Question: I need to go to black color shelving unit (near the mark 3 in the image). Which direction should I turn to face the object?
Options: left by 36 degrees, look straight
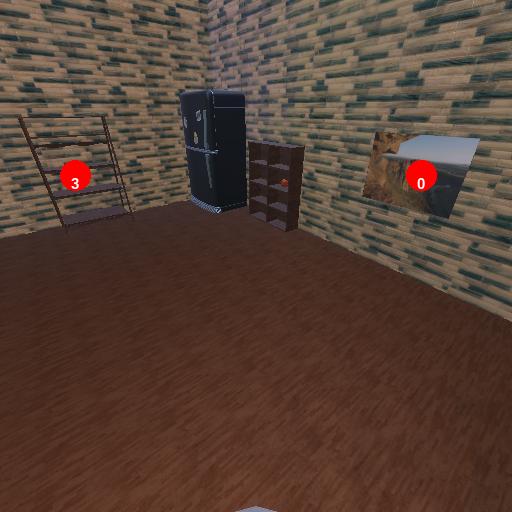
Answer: left by 36 degrees